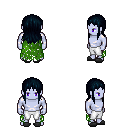
a pixel art fantasy rpg character, male body template, dark elf, purple skin, green tattered cape, white pants, raven unkempt hairstyle, gray slippers, four views (front, back, left, right), 2x2 character sprite sheet, small pixel art, hard edges, no anti-aliasing